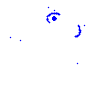
Particle: pion